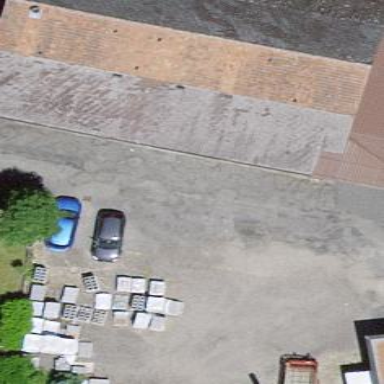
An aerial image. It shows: Warehouse.